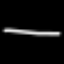
Label: line